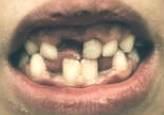
Condition: hypodontia